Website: macys
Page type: billing-address
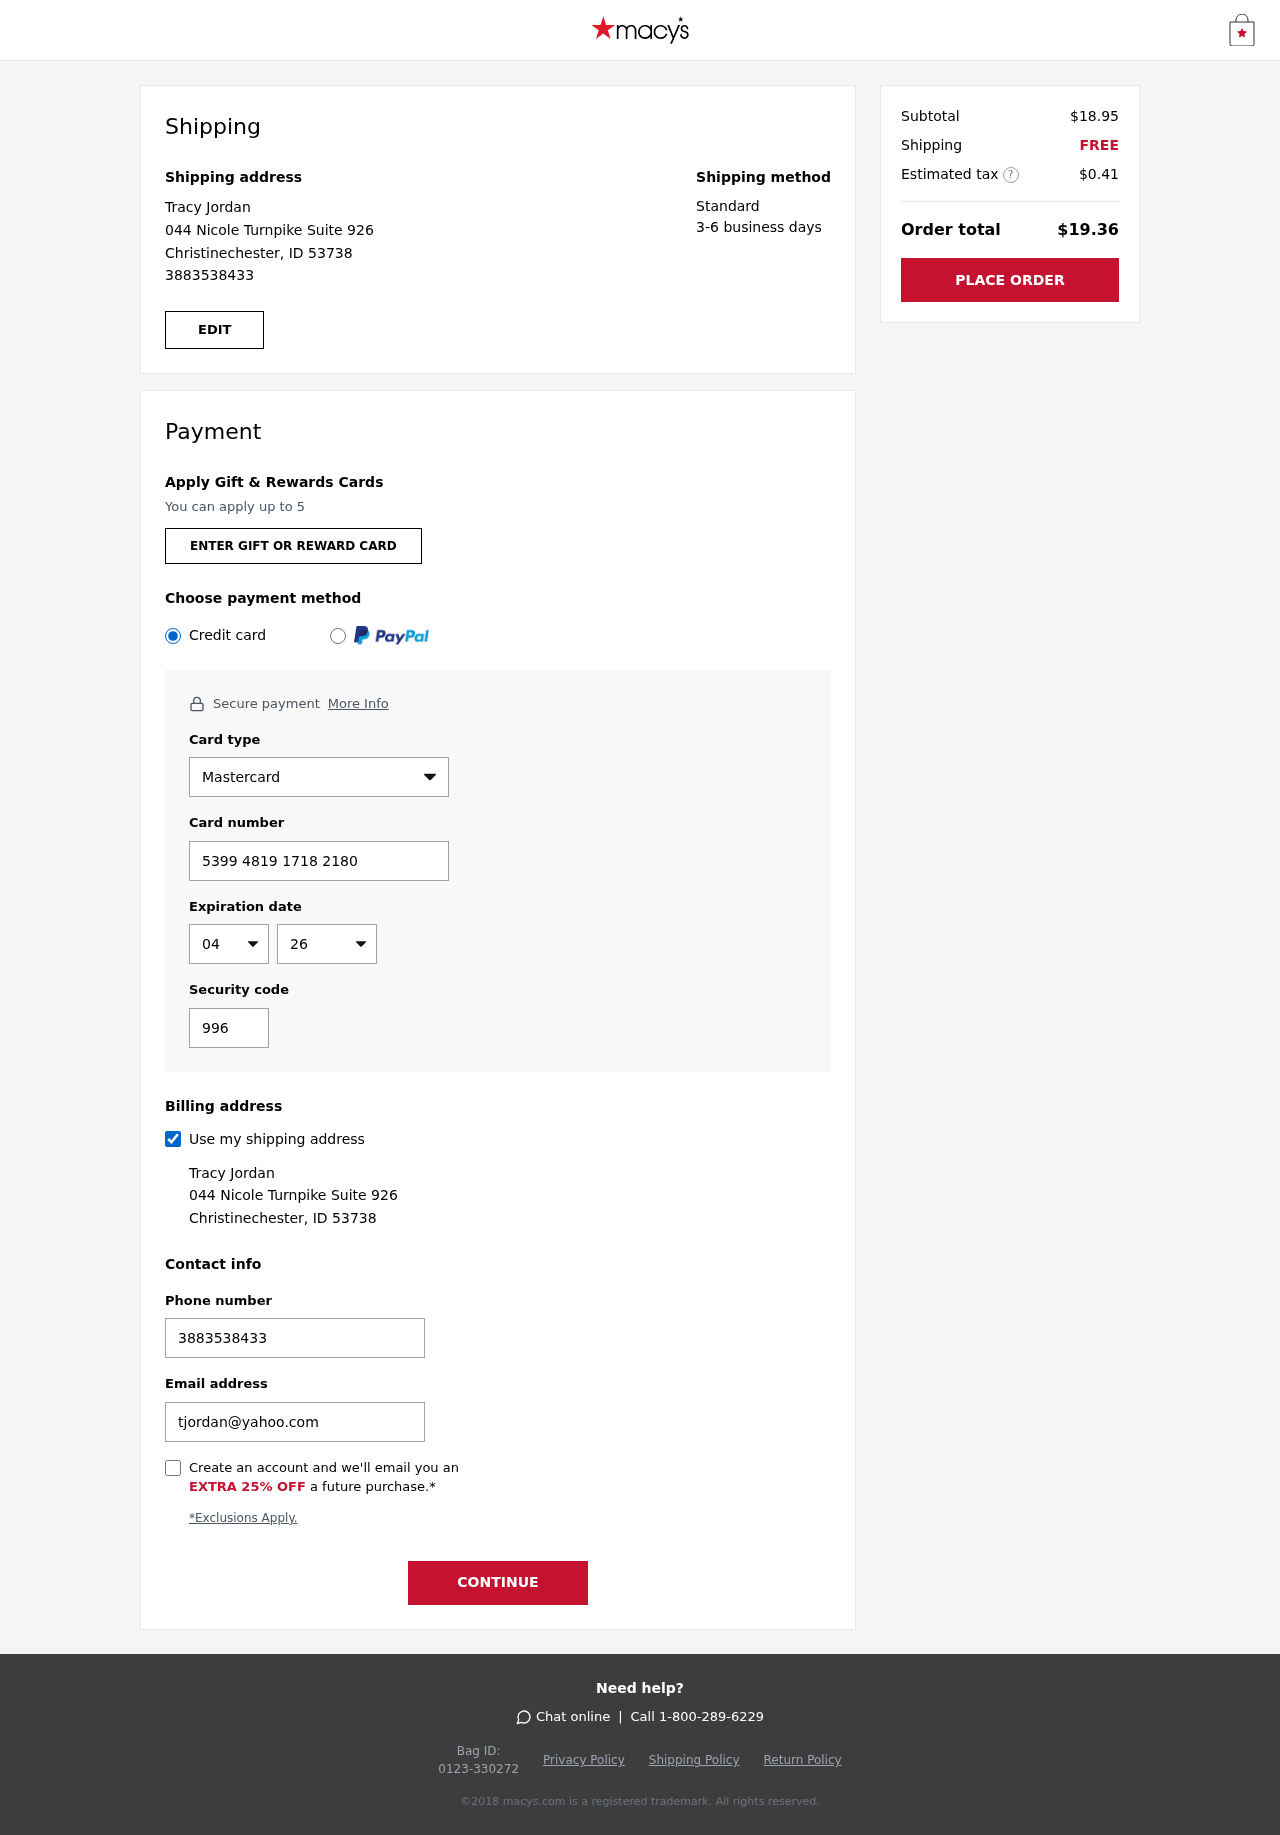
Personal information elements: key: PII_CARD_CVV
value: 996
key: PII_CARD_EXPIRY_MONTH
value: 04
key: PII_CARD_EXPIRY_YEAR
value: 26
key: PII_CARD_NUMBER
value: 5399 4819 1718 2180
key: PII_CARD_TYPE
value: Mastercard
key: PII_EMAIL
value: tjordan@yahoo.com
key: PII_FULLNAME
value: Tracy Jordan
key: PII_PHONE
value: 3883538433
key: PII_STREET
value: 044 Nicole Turnpike Suite 926
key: PII_CITY_STATE_ZIP
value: Christinechester, ID 53738
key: PII_FIRSTNAME
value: Tracy
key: PII_LASTNAME
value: Jordan
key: PII_FULLNAME2
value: Tracy Jordan
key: PII_FULLNAME3
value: Tracy Jordan
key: PII_FIRSTNAME2
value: Tracy
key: PII_FIRSTNAME3
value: Tracy
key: PII_LASTNAME2
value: Jordan
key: PII_LASTNAME3
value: Jordan
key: PII_FIRSTNAME_DERIVED
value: Tracy
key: PII_LASTNAME_DERIVED
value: Jordan
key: PII_FULLNAME_DERIVED
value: Tracy Jordan
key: PII_NAME_FULL_DERIVED
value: Tracy Jordan
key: PII_PHONE2
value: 3883538433
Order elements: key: ORDER_SUBTOTAL
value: $18.95
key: ORDER_SHIPPING_COST
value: FREE
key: ORDER_TAX
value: $0.41
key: ORDER_TOTAL
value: $19.36